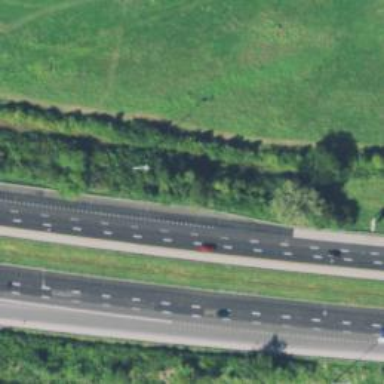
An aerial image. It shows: Motorway with embankment.